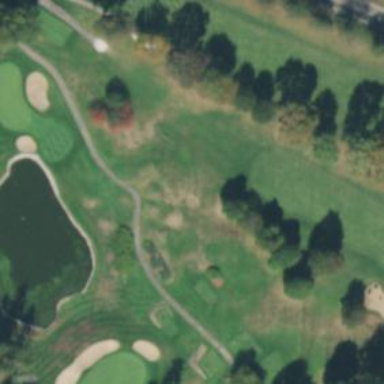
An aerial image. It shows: Path for both road and golf.